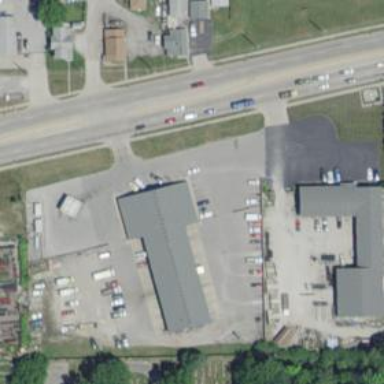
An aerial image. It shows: Parking area.